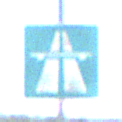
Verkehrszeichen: Autobahn
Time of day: MorningAfternoon
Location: Outdoor (Special)
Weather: Clear
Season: NotSpecified
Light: Natural